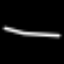
Label: line